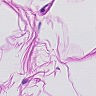
Metastatic tissue present: no